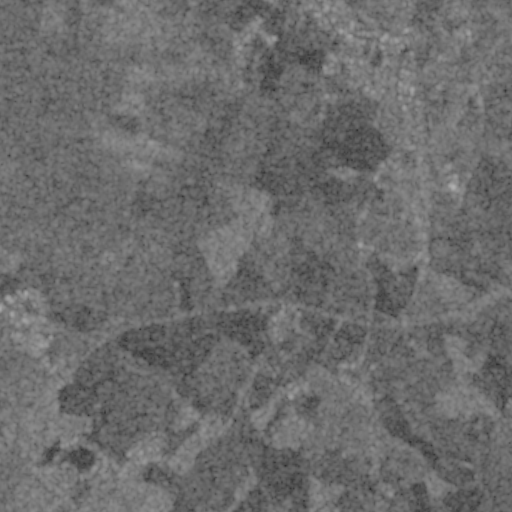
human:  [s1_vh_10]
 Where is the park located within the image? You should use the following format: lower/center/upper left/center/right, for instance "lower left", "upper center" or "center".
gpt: The park is located in the upper right of the image.
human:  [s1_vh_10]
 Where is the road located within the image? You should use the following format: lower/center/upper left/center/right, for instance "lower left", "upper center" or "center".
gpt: There is no road in the image.

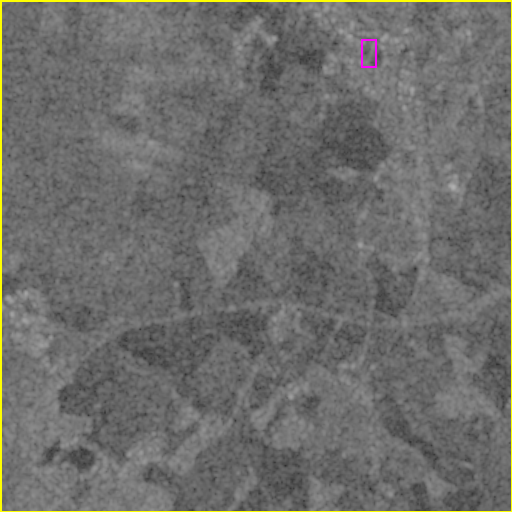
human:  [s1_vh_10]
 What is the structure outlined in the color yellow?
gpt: The structure outlined in yellow is a crop field.
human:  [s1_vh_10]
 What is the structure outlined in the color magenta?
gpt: The structure outlined in magenta is a park.
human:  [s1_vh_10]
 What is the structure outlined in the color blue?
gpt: There is no blue outline.